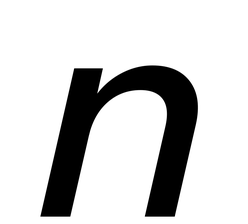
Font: InstrumentSans-Italic_Medium_Italic